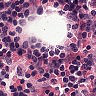
Metastatic tissue present: no